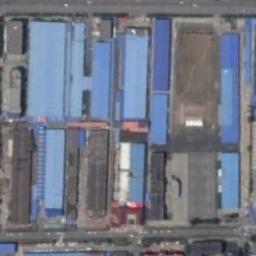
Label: industrial_area